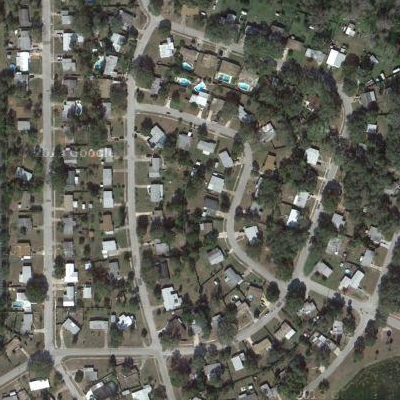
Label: Resident